Question: I am currently running a nuxt app that works fine in development mode. However when I switch to production mode, you can see that some of the css gets deferred to load later. I'm pretty sure this is some of the vuetify css. I say some because some of the classes do exist already.
You can see what I mean by refreshing <URL>.
It seems like there's some sort of nuxt/webpack config that I'm missing to disable this but I'm not sure what it is.
Edit: The staging site is down sometimes, so here's what's happening in gif form, you can see that certain critical css loads later.
<URL>
<URL>
Edit #3: So @Sabee solved my minimal repro but that didn't solve my original problem. As you can see here, there are a few style blocks that are added on the client but are not there on the server. How do I ensure these styles are loaded on the server?
Server:
<URL>
Client:
[
Edit#3: Specifically its the v-layout styles loading late. Is there any way to pre-load this css on the server?
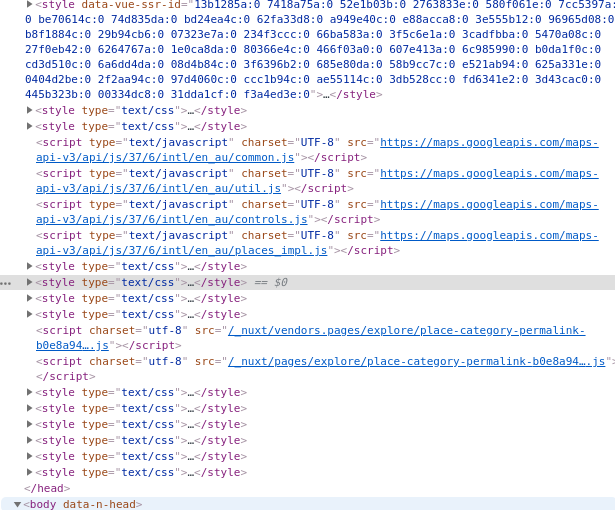
Answer: Alright @Sabee's answer lead me to figure out the problem. It turns out that it was the styles from the VLayout component that weren't being loaded. I believe it was a vuetify-loader plugin problem as opposed to nuxt. It was being loaded on the server and not the client. All I had to do was change my config to load VLayout in the beginning and it worked!
'''
import Vue from 'vue'
import Vuetify, { VLayout } from 'vuetify/lib'
Vue.use(Vuetify, {
options: {
.
.
.
},
theme: {
.
.
.
},
components: {
VLayout
}
})
'''